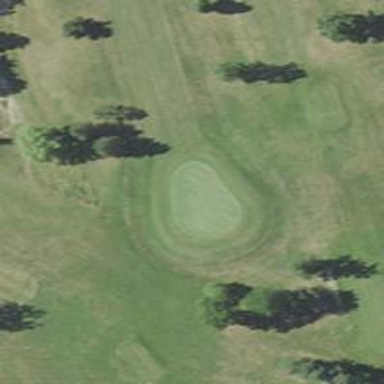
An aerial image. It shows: Golf hole.